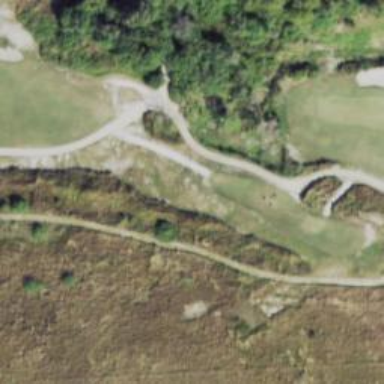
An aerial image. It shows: Path for both road and golf.